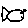
Label: fish